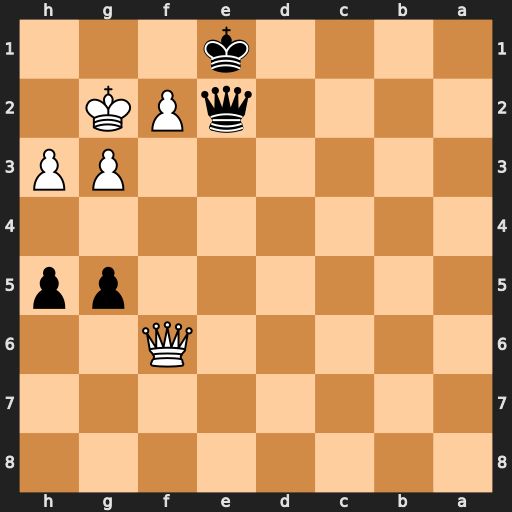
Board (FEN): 8/8/5Q2/6pp/8/6PP/4qPK1/4k3
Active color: b
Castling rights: -
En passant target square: -
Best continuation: Qf1+ Kh2 Qxf2+ Qxf2+ Kxf2 g4 h4